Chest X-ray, PA view. Patient: 57 years old, sex M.
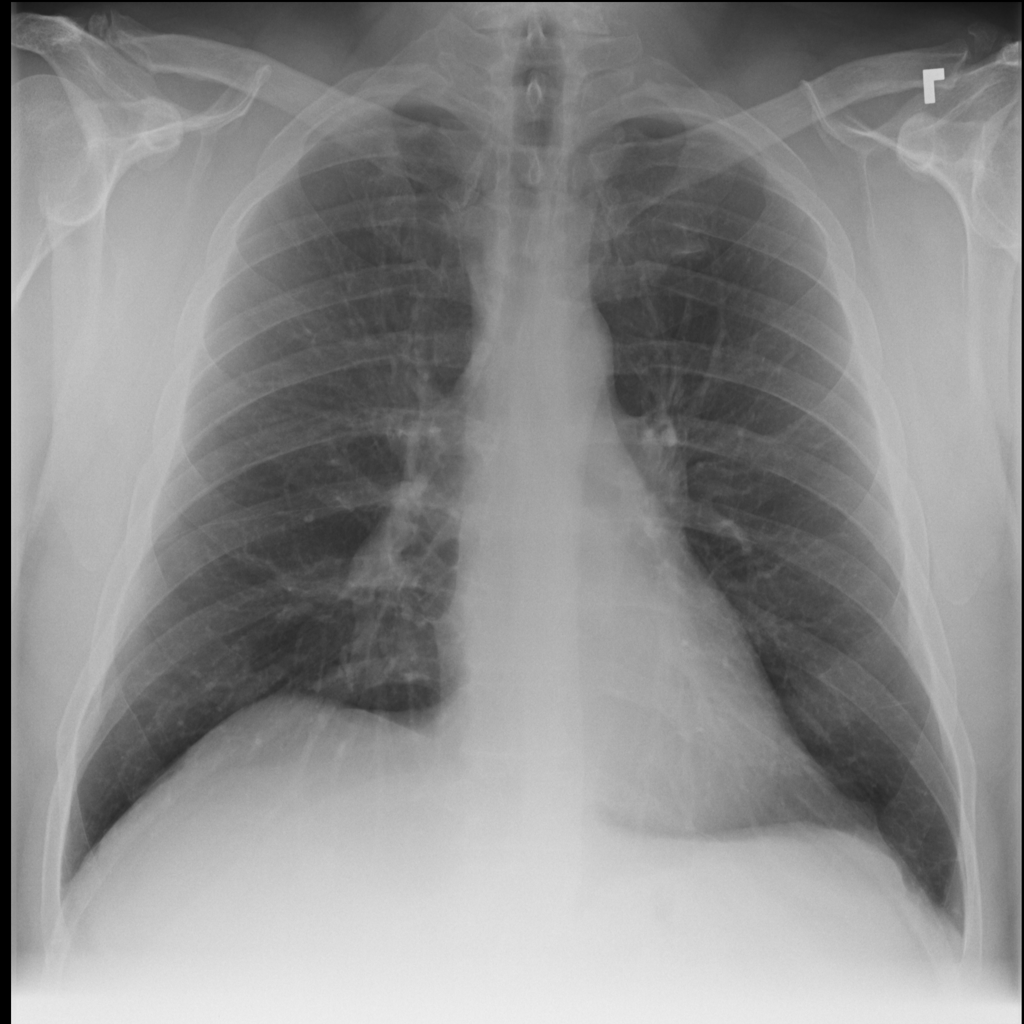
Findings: No Finding